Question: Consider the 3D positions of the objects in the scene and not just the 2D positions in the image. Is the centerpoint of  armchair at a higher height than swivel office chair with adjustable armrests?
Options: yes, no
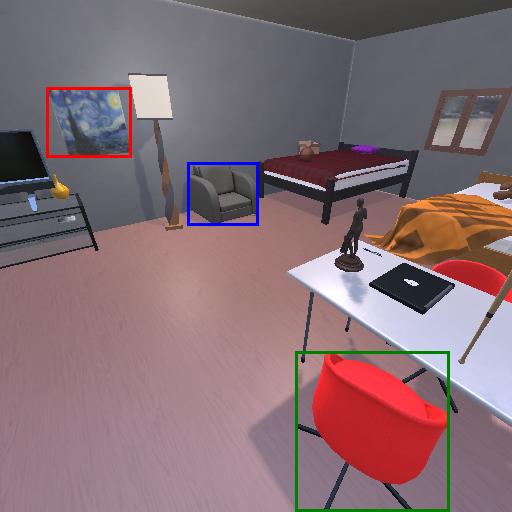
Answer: yes